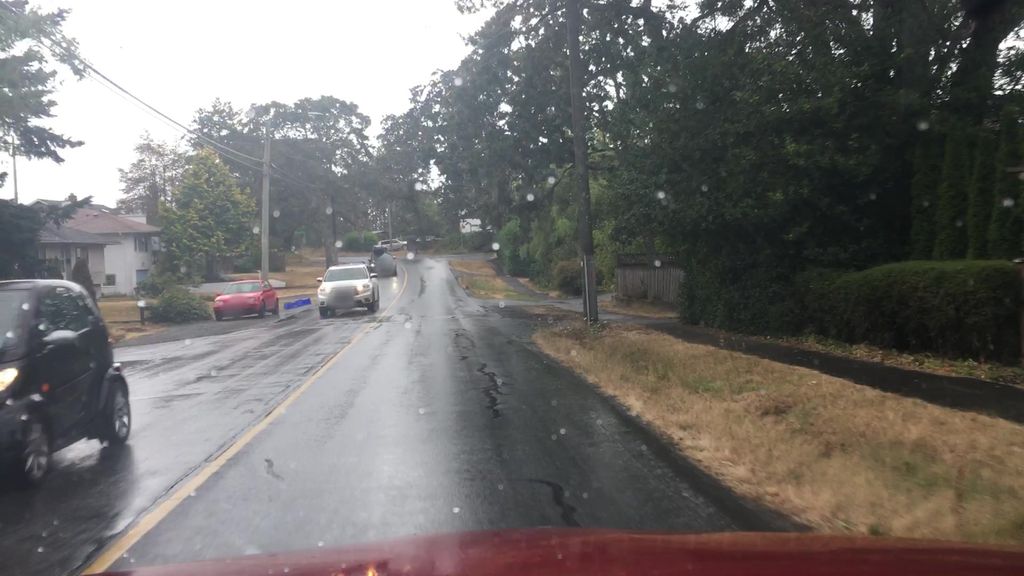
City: victoria